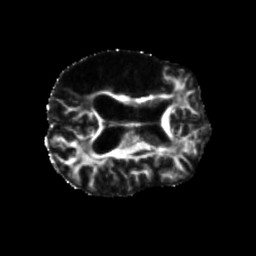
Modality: FA
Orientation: axial
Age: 51
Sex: male
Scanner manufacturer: siemens
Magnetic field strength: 3 T
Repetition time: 5.25 s
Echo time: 0.08 s